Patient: sex M, age 52
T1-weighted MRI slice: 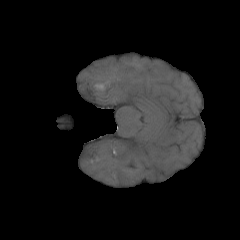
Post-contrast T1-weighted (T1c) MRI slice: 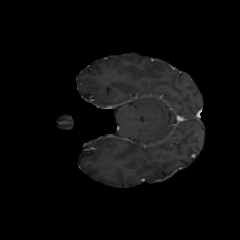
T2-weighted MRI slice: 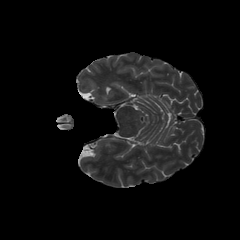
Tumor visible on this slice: no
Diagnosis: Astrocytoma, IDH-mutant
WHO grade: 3